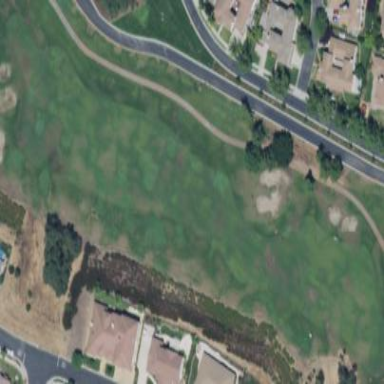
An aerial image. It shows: Scenic golf fairway.